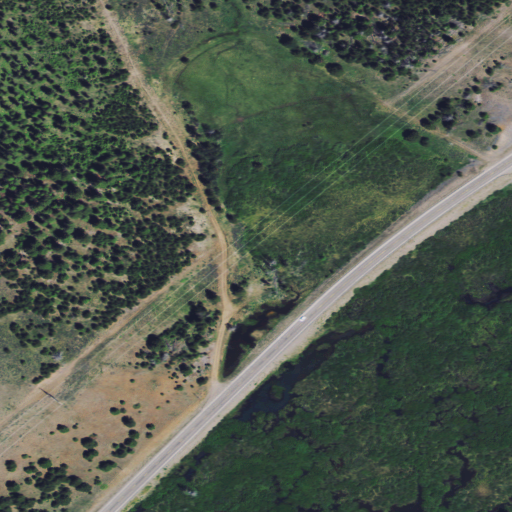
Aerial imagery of valley in Montana named Second Gulch containing woody wetlands, shrub, evergreen forest, low intensity development, grassland, open development, medium intensity development, and high intensity development